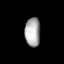
Tissue: lung
Cell type: Endothelial cells
Senescence score: 0.6182
Nuclear area (px): 432
Mean DAPI intensity: 171.977